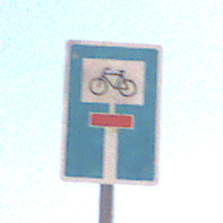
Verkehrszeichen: SackgasseRadverkehrDurchlaessig
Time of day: Midday
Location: Outdoor (Nature)
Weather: PartlyCloudy
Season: NotSpecified
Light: Natural